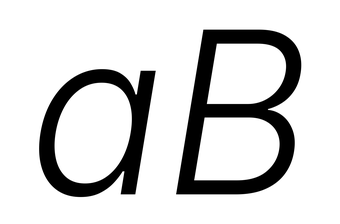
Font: Inter-Italic_Light_Italic